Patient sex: F
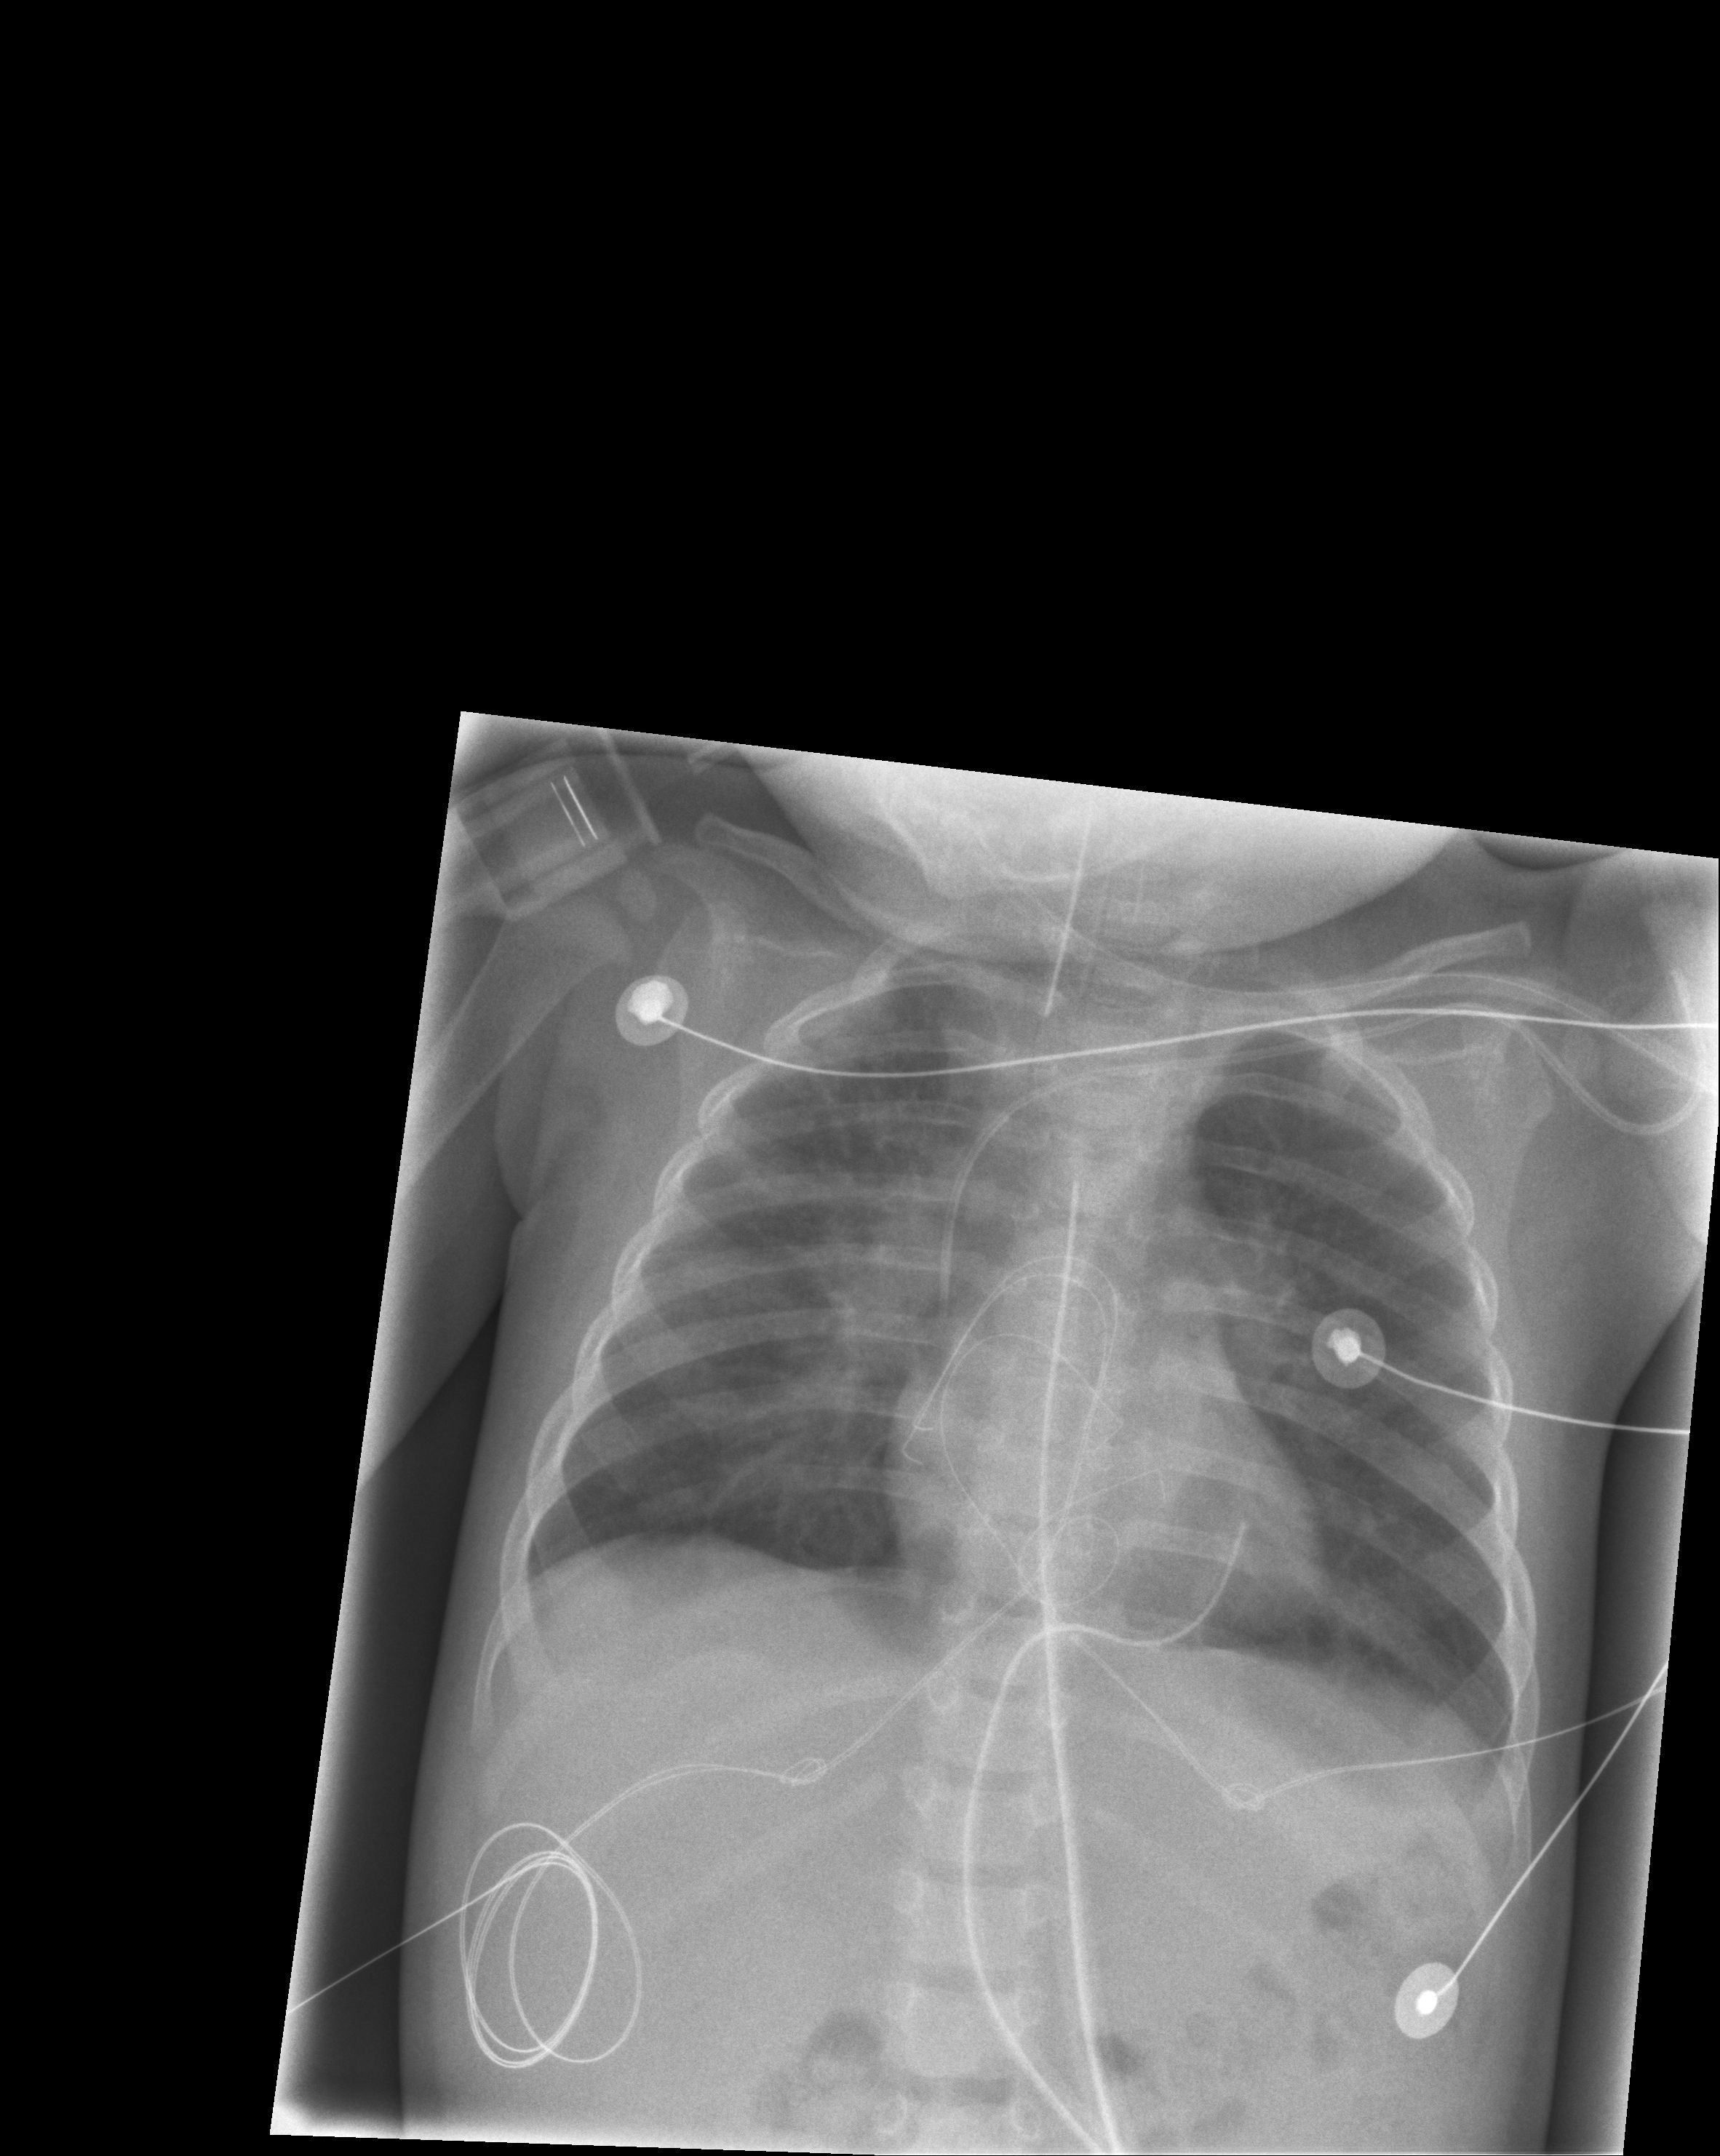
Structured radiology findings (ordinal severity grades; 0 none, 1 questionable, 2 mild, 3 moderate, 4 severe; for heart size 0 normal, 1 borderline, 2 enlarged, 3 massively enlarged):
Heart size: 0
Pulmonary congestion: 1
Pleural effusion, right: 0
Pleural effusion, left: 0
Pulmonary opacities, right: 1
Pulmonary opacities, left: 1
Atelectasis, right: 0
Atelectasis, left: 0